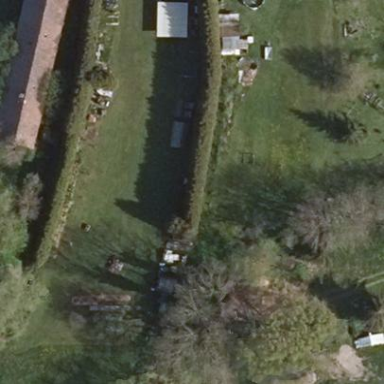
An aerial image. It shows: Allotments area.